Aerial crown-view tile of a tropical tree (Barro Colorado Island, Panama), acquired 20250414:
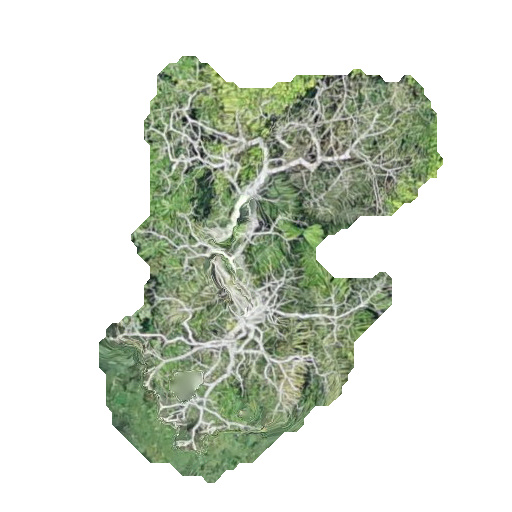
Species: Spondias mombin
GBIF accepted scientific name: Spondias mombin
Crown area: 134.694 m²